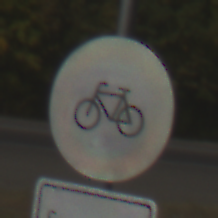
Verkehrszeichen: VerbotRadverkehr
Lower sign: ZeitangabenMitBeschraenkungAufWochentage8
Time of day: MorningAfternoon
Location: Outdoor (Suburban)
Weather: Clear
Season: NotSpecified
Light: Natural